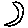
Label: moon